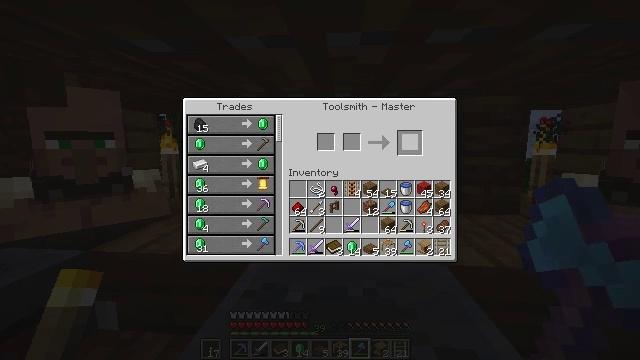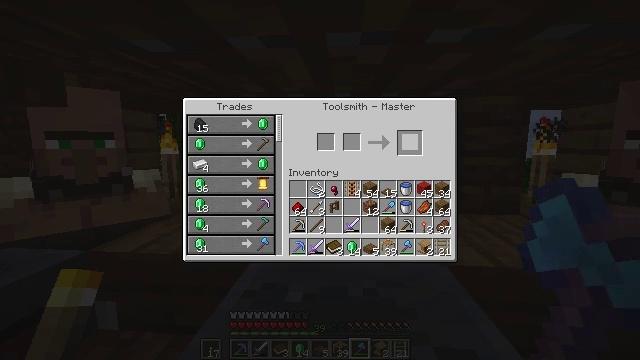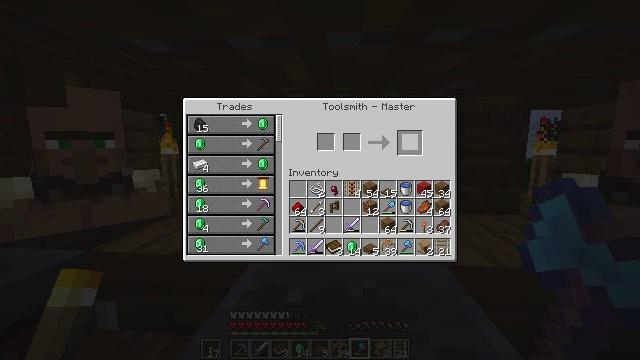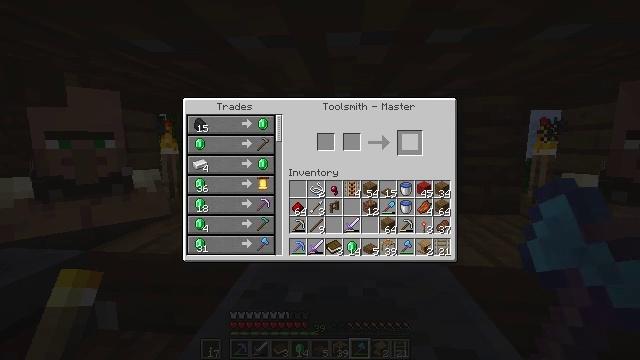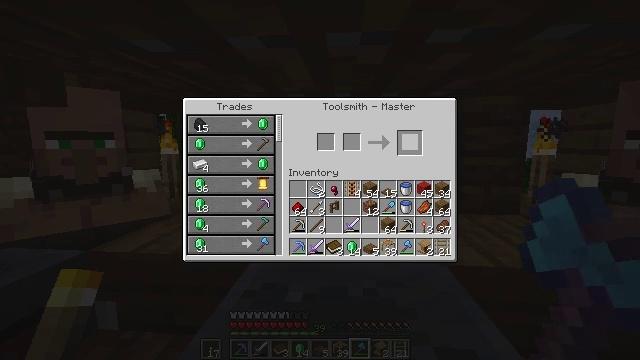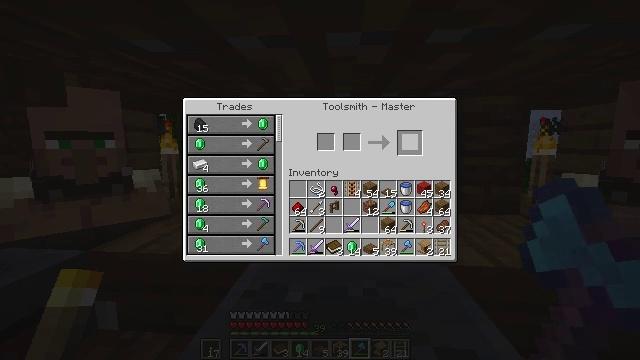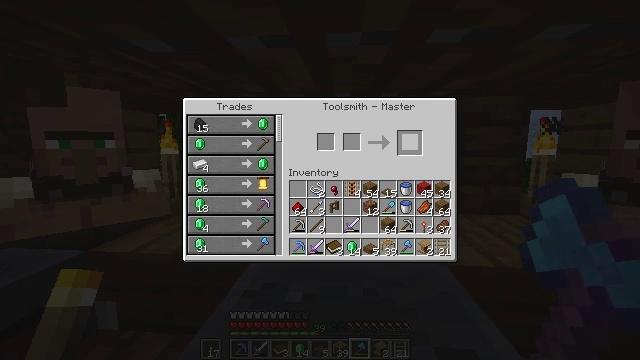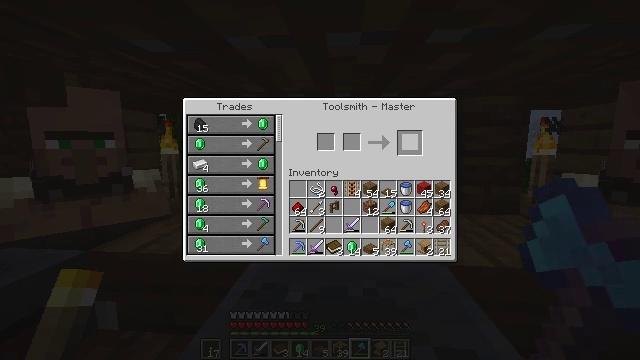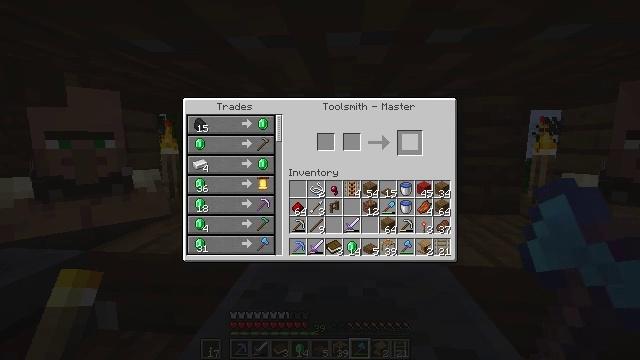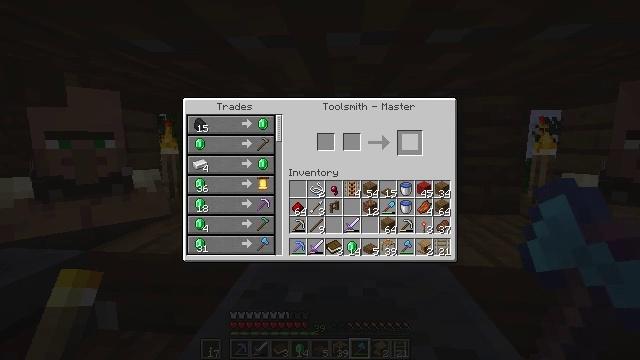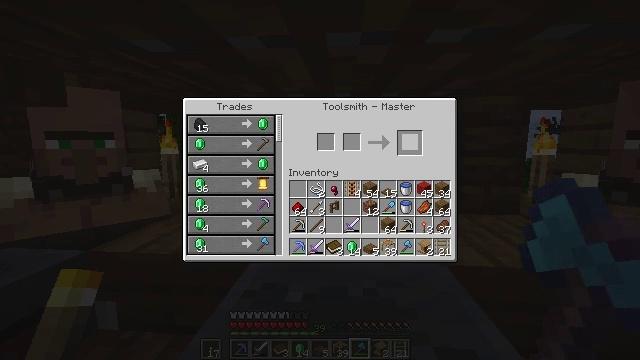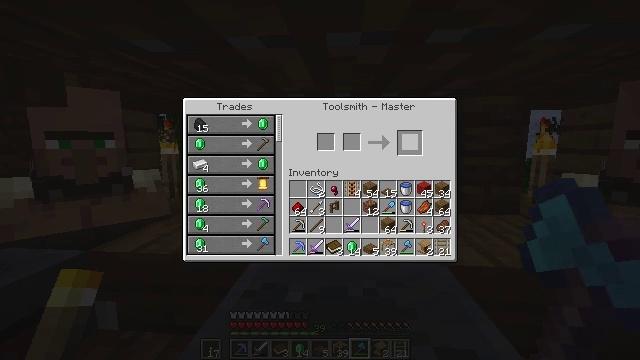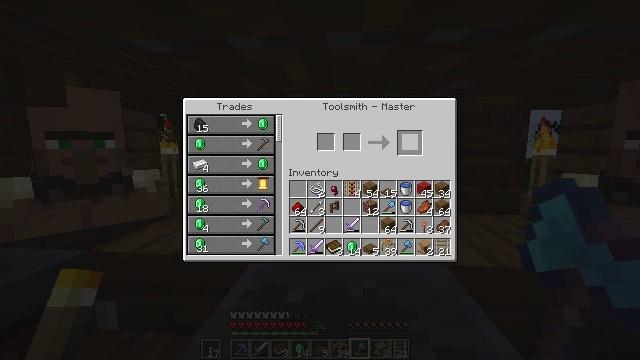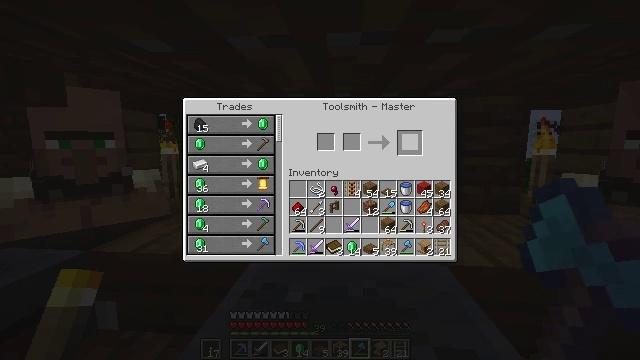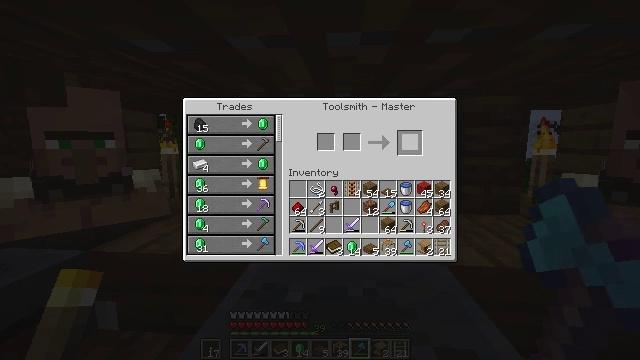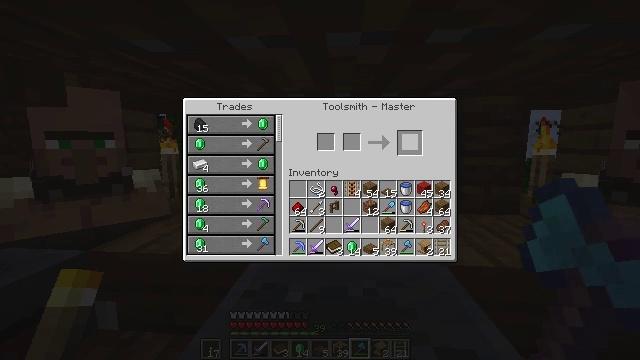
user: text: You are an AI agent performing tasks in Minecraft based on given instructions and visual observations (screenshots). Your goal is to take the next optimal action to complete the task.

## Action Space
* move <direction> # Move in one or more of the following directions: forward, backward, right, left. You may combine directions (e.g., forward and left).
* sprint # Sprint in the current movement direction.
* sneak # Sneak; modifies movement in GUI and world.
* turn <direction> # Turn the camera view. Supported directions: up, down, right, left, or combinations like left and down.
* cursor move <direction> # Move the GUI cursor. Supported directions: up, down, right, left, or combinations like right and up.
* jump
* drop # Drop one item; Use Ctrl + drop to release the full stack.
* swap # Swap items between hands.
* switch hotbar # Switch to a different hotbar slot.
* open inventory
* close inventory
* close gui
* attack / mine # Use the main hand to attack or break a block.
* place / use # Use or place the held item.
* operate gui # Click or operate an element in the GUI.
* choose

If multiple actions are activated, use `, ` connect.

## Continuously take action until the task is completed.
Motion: motion action
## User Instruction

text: Reclaim the spruce slab for later use.
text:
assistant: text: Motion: no_op
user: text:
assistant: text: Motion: no_op
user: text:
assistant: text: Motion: no_op
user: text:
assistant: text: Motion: no_op
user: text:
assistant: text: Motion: no_op
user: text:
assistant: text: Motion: no_op
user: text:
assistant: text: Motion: no_op
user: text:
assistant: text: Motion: no_op
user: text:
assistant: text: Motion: no_op
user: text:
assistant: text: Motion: no_op
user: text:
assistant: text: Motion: no_op
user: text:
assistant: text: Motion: no_op
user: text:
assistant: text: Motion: no_op
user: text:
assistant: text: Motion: no_op
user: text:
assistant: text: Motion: no_op
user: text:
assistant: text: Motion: no_op
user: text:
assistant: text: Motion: no_op
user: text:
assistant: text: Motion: no_op
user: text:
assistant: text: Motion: no_op
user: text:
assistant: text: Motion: no_op
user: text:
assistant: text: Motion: no_op
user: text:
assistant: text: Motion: no_op
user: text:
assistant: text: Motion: no_op
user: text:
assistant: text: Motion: no_op
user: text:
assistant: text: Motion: no_op
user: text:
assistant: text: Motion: no_op
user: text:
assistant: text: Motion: no_op
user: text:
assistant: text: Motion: no_op
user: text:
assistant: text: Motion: no_op
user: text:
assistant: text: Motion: no_op